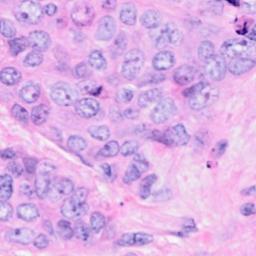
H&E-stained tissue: Breast